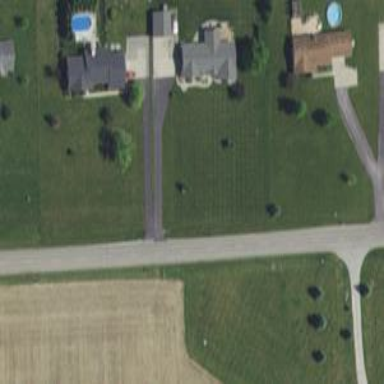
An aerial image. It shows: Driveway.